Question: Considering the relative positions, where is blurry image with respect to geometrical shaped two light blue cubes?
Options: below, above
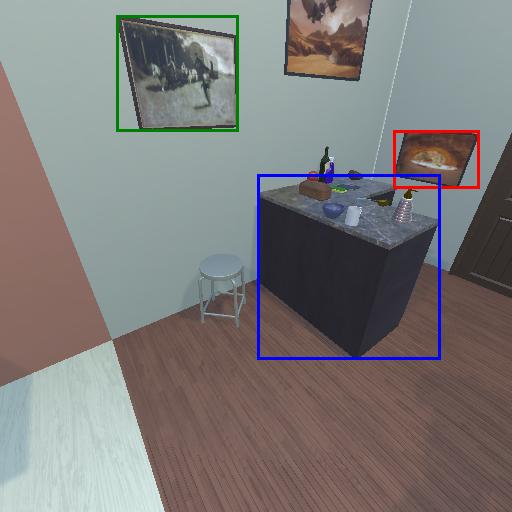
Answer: below